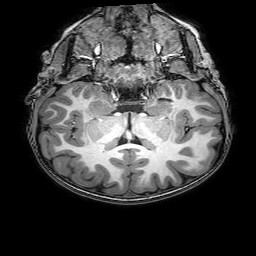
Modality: T1w
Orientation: sagittal
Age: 7
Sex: male
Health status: healthy